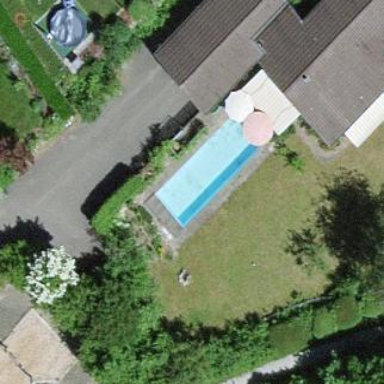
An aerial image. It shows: Swimming pool located in leisure land.